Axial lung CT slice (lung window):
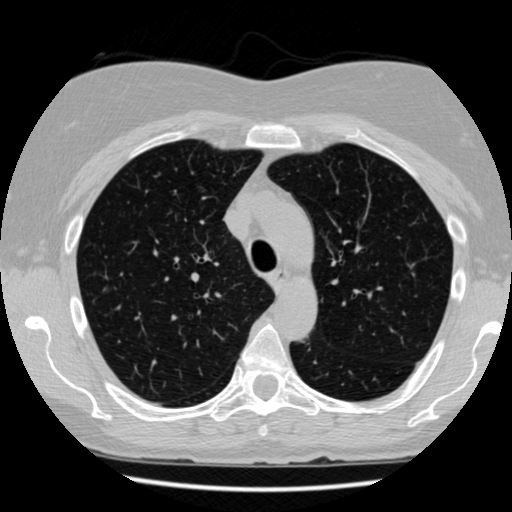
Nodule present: no